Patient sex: F
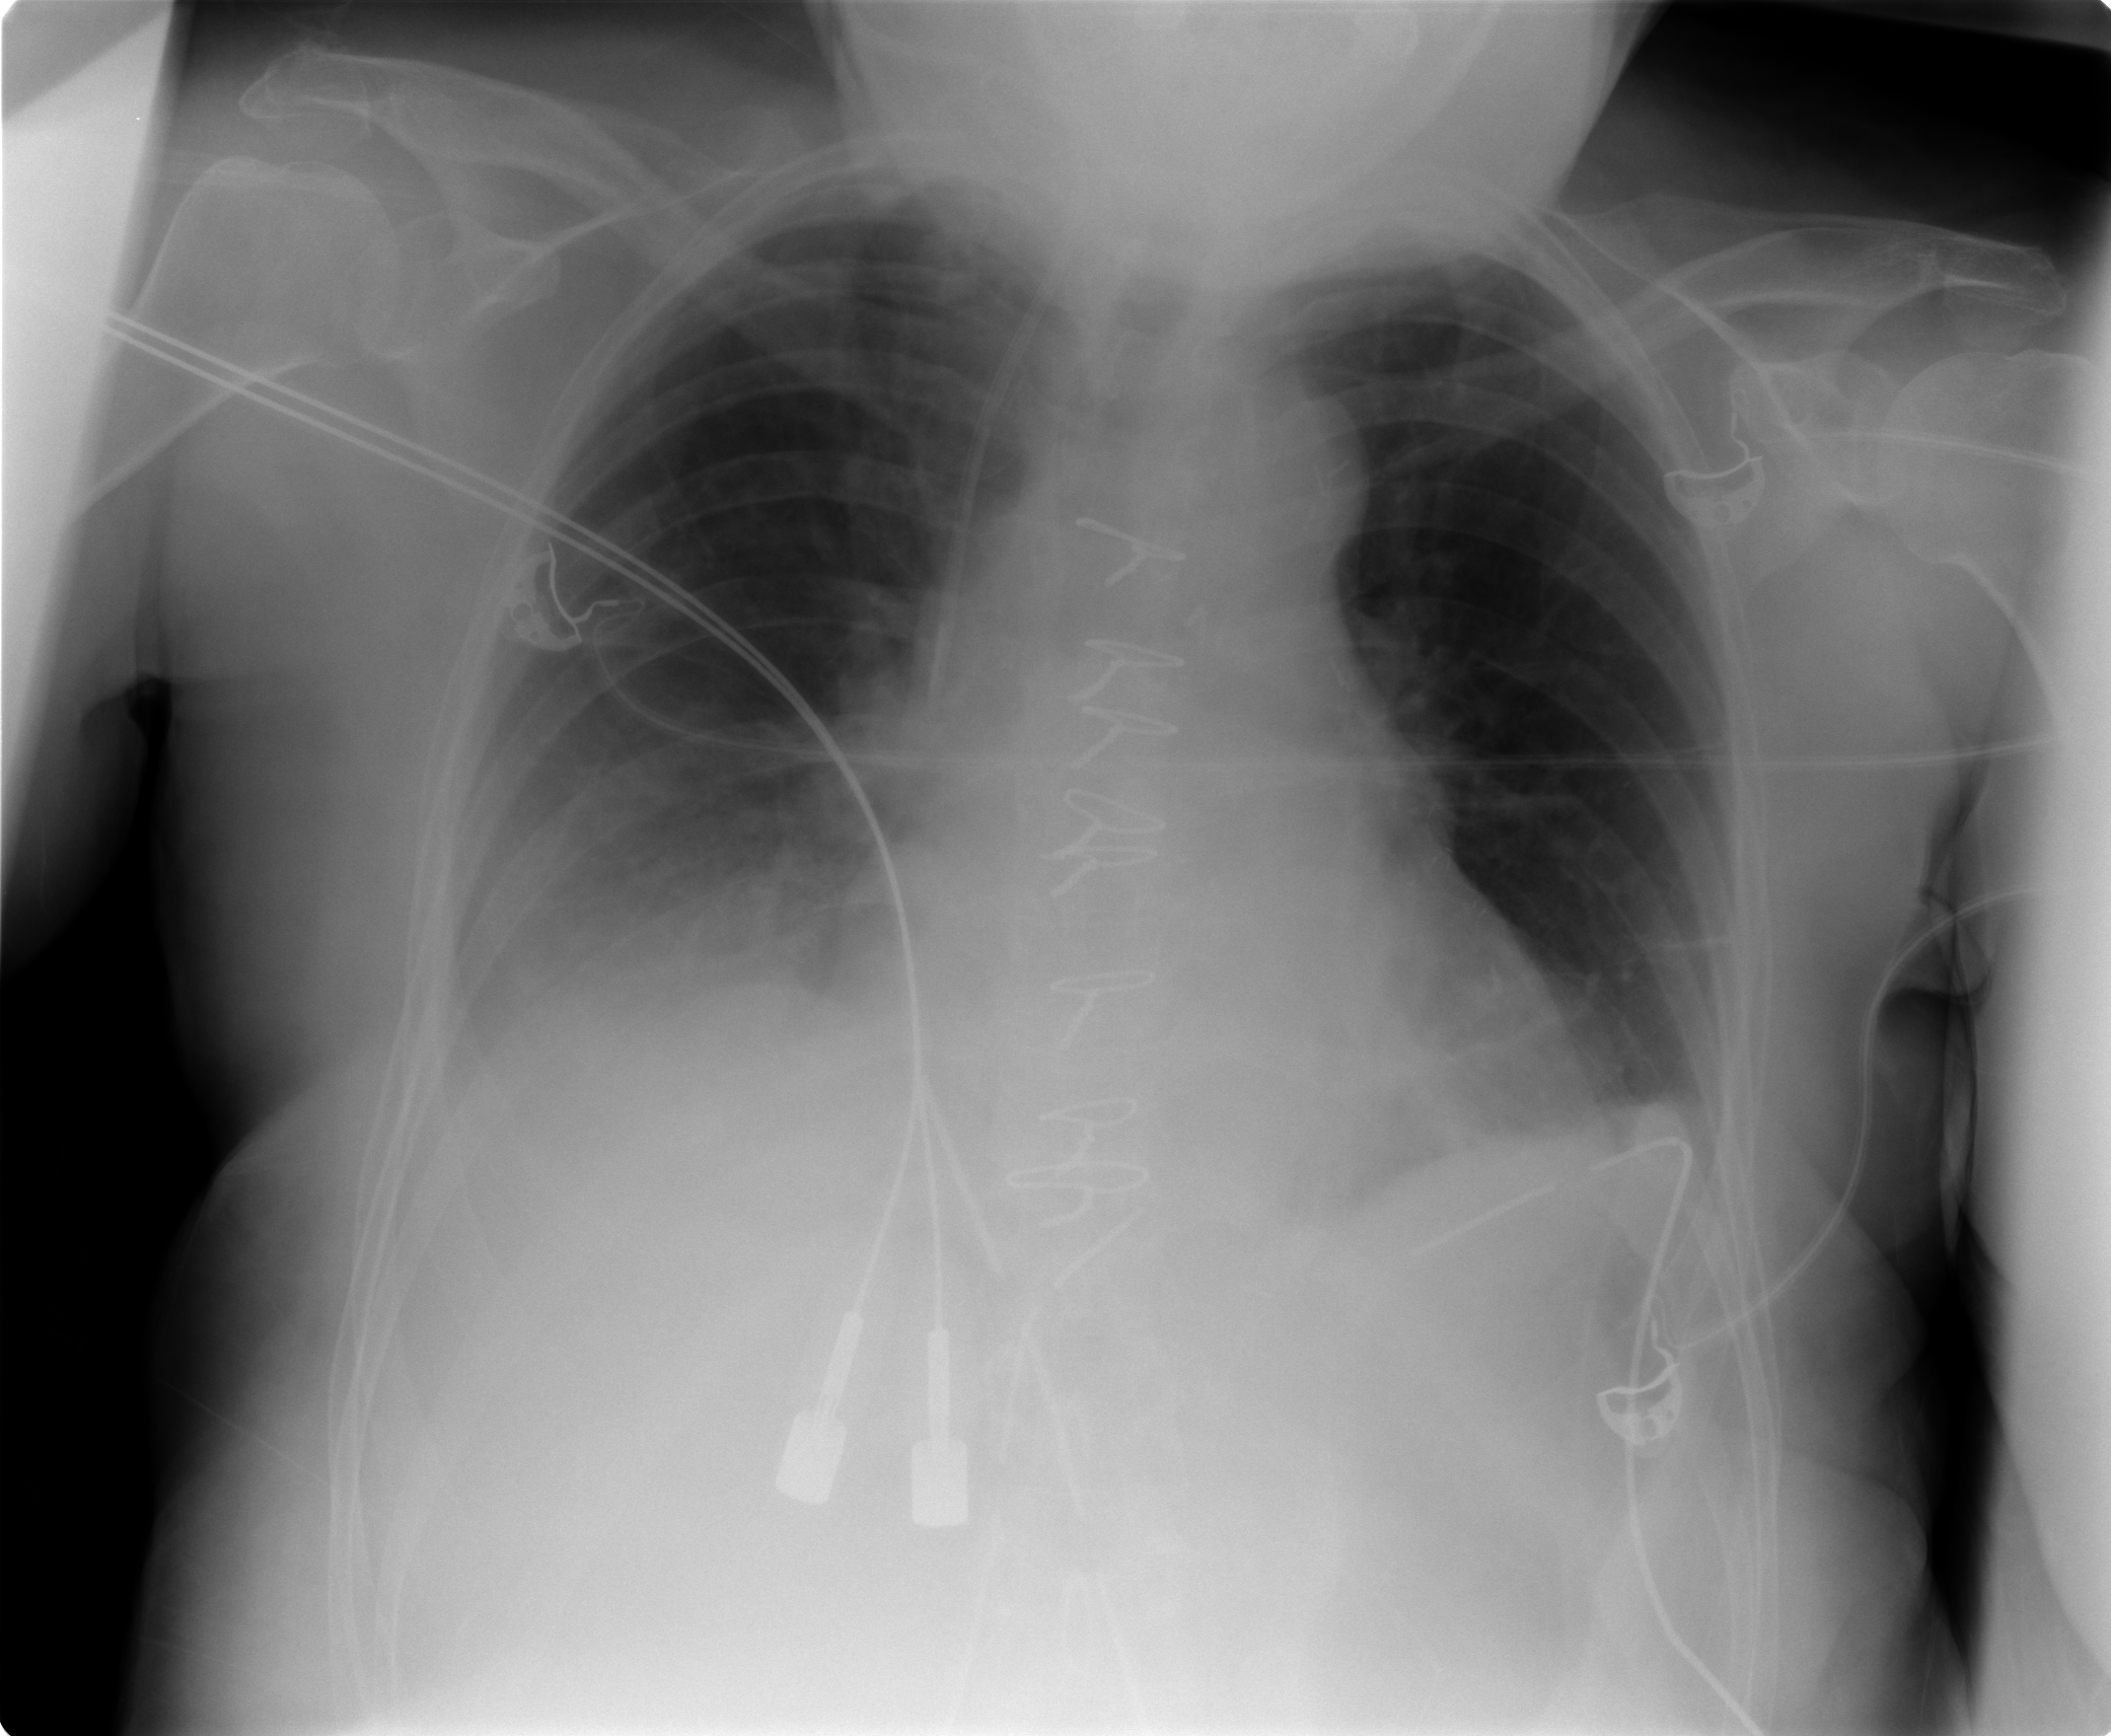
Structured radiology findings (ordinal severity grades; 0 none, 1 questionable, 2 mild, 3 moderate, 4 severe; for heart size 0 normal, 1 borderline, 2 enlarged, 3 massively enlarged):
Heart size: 0
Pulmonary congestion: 0
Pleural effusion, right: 2
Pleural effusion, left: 0
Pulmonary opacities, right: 0
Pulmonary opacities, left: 0
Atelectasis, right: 2
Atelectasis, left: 1